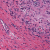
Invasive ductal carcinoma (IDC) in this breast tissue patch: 1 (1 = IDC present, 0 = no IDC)